Question: I have tried an example with PolyCollection from matplotlib tutorials and noticed one strange thing. I couldn't remove this points from axes origin see fig. How do I manage this?

'''
from mpl_toolkits.mplot3d import Axes3D
from matplotlib.collections import PolyCollection
from matplotlib.colors import colorConverter
import matplotlib.pyplot as plt
import numpy as np
fig = plt.figure()
ax = fig.gca(projection='3d')
cc = lambda arg: colorConverter.to_rgba(arg, alpha=0.6)
xs = np.arange(5, 10, 0.4)
verts = []
zs = [0.0, 1.0, 2.0, 3.0]
for z in zs:
ys = np.random.rand(len(xs))
ys[0], ys[-1] = 0.1, 0
verts.append(list(zip(xs, ys)))
poly = PolyCollection(verts, facecolors = [cc('r'), cc('g'), cc('b'),
cc('y')])
poly.set_alpha(0.7)
ax.add_collection3d(poly, zs=zs, zdir='y')
ax.set_xlabel('X')
ax.set_xlim3d(0, 10)
ax.set_ylabel('Y')
ax.set_ylim3d(-1, 4)
ax.set_zlabel('Z')
ax.set_zlim3d(0, 1)
plt.show()
'''
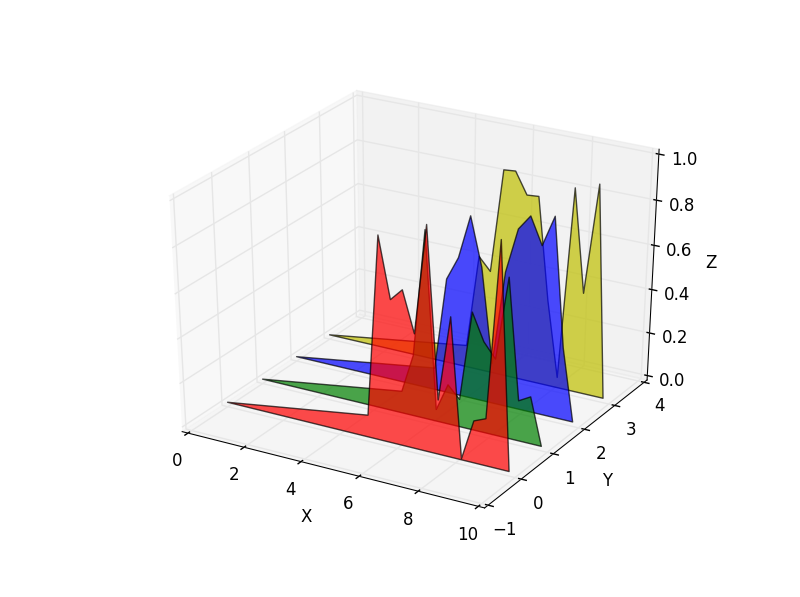
Answer: This is a bug with the explicit closing feature of PolyCollection.
For now, turn that off, and you'll get what I think is the result you expect:
'''
poly = PolyCollection(verts, facecolors = [cc('r'), cc('g'), cc('b'),
cc('y')], closed=False)
'''
The only problem here is that you get the results you expect while running this, because the polygon . This is , related bug with the 3D code. In any case, this only affects the line around the edge, and in your example it barely makes any difference (I originally thought it was correctly not closed until I increased the linewidth).
PolyCollection uses path.Path objects to store the vertexes, and for closed polygons, uses the CLOSEPOLY vertex code, which cleanly closes the path (no overlap in the line).
The 3D projection code for PolyCollections seems to be rather a hack which takes your PolyCollection, extracts the paths, takes the vertexes from those paths, throwing the codes for those vertexes away and assuming they're all real vertex coordinates, and then directly modifies the vertexes on your original PolyCollection to use new paths that have 2D screen coordinates with no codes... and regardless of your settings, are closed.
I've filed this as issue <URL>.